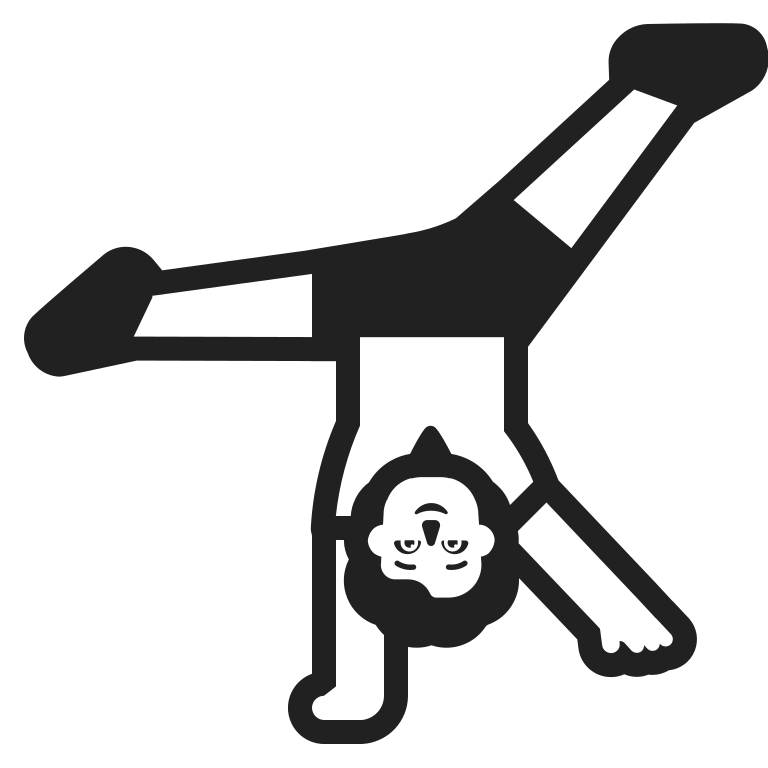
person cartwheeling high contrast default